Field crop: maize
Growth stage: 2
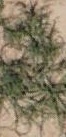
Species: salsola